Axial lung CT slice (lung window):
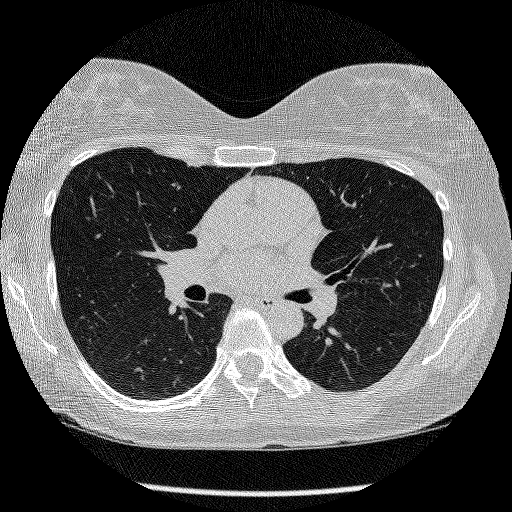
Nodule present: no